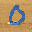
Label: 0